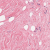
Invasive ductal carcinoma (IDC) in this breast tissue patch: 0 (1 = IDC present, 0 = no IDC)